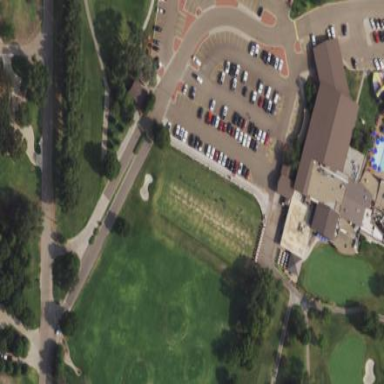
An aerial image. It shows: Golf tee on grassy land.